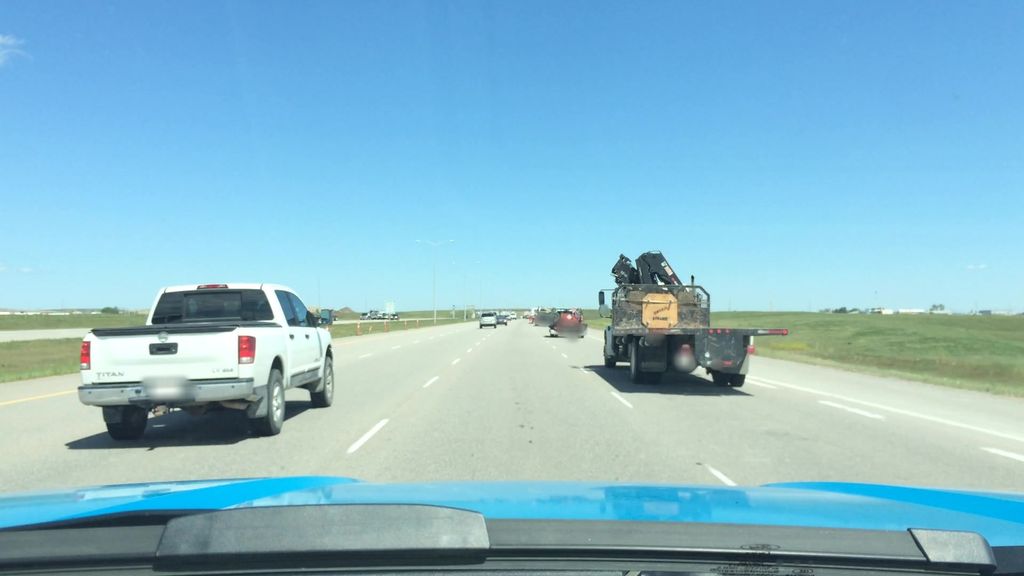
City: calgary